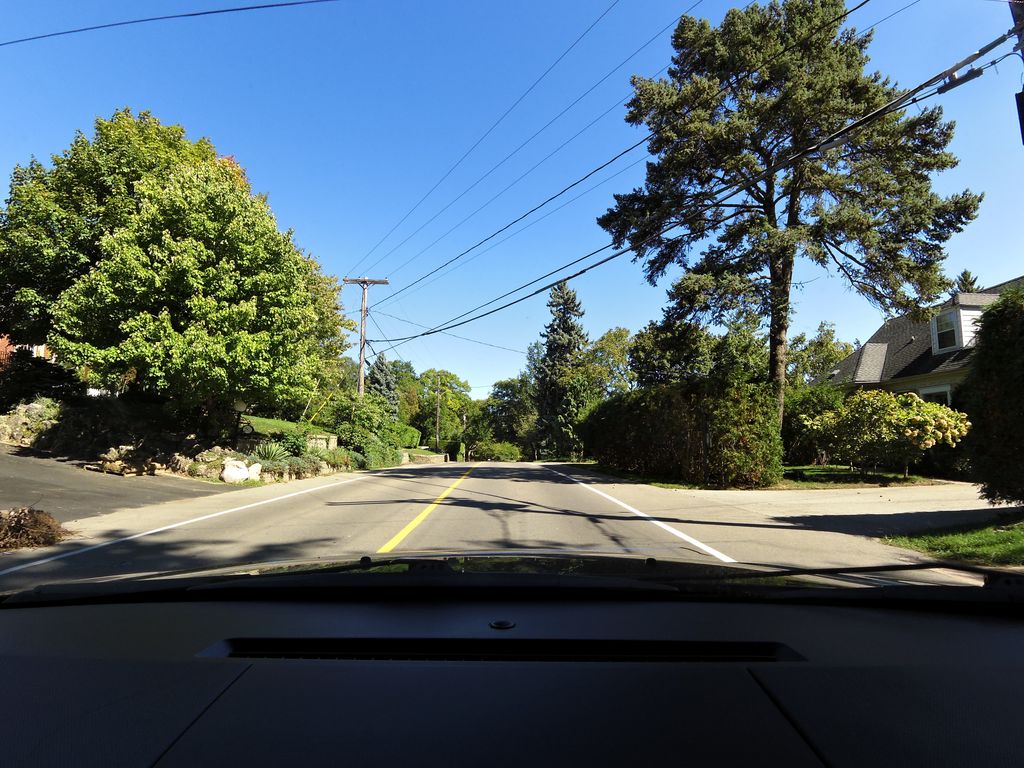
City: hamilton